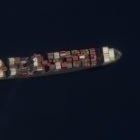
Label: Container_ship